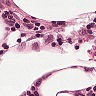
Metastatic tissue present: no